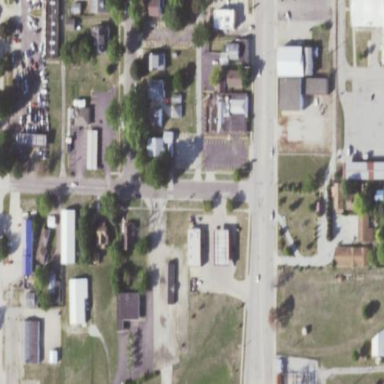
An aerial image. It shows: Sidewalk.